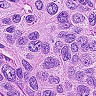
Metastatic tissue present: yes